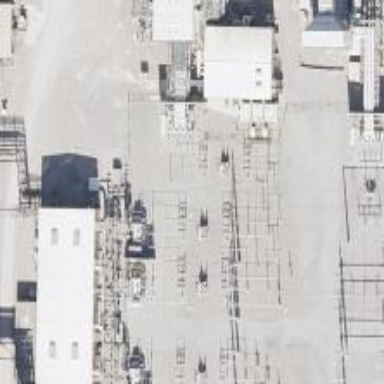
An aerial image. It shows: Switch used for power control.